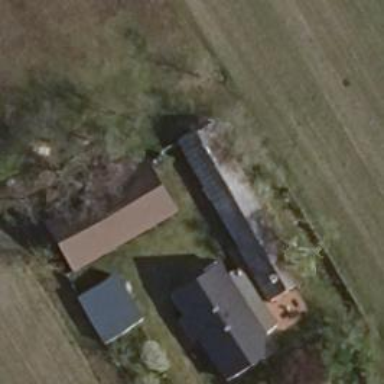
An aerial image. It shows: Barn with gabled roof oriented along the building.